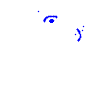
Particle: proton